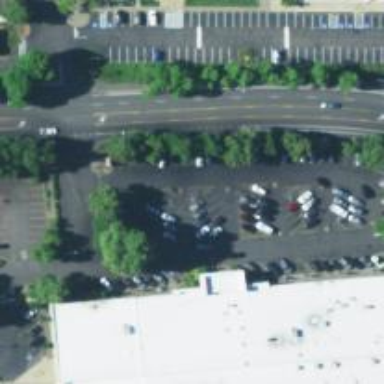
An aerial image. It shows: Parking space.